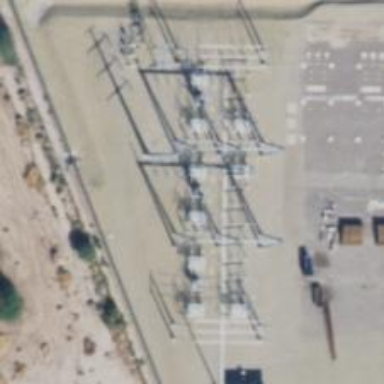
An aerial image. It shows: Switch used for power control.